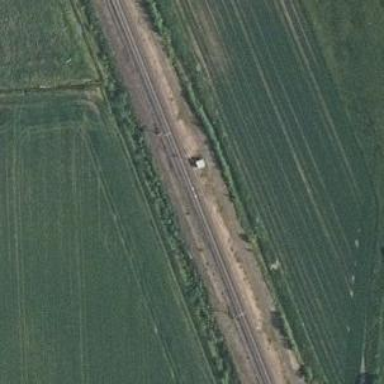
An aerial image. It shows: Railway signal.